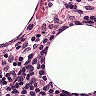
Metastatic tissue present: no